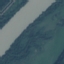
Land use / land cover class: River